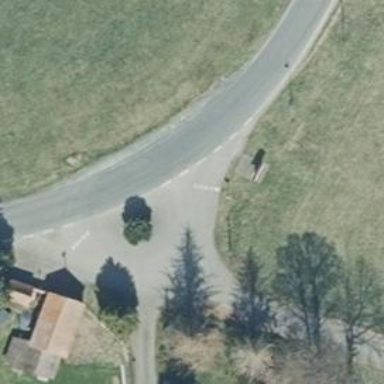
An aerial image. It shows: Road with "give way" sign.